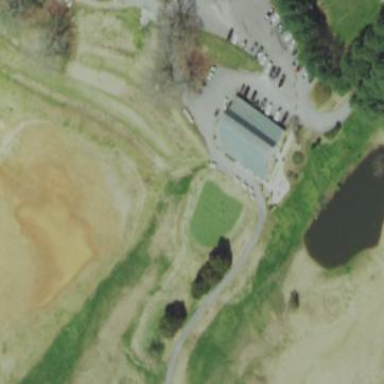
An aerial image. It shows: Grassy area designated for driving range golf.